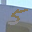
Label: 5